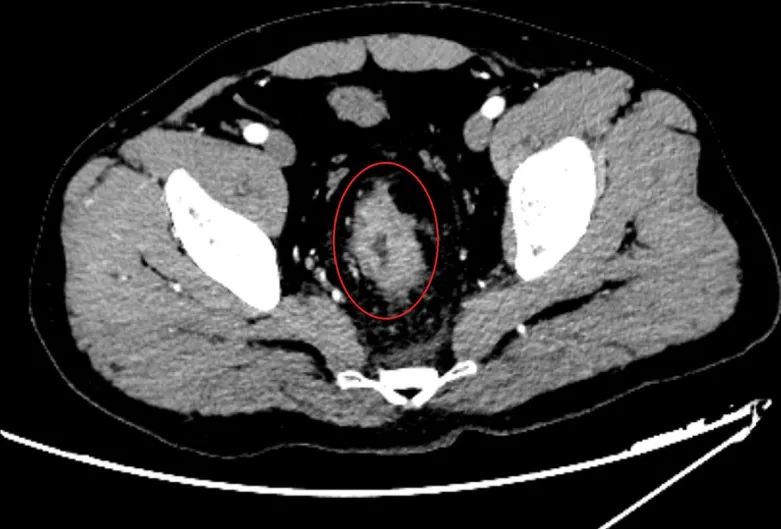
Imaging examinations performed before surgery. Enhanced CT scans on March 21, 2020 of abdomen revealed that occupying lesions in the middle and upper rectum, the intestinal lumen was narrowed, and the serosal layer was hairy. After enhancement, the lesion was uneven and enhanced, and the length of the lesion was about 5.7 cm, considering that was rectal cancer (T4aN1M0).
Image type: radiology (ct)